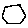
Label: hexagon